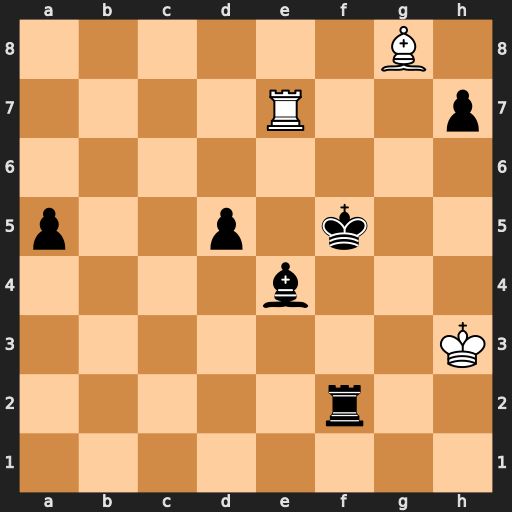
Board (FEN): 6B1/4R2p/8/p2p1k2/4b3/7K/5r2/8
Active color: w
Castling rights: -
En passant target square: -
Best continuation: Rf7+ Ke5 Rxf2